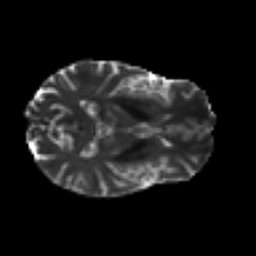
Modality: T2w
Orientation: axial
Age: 42
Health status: ill
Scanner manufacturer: philips
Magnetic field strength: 3 T
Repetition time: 9 s
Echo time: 0.127 s